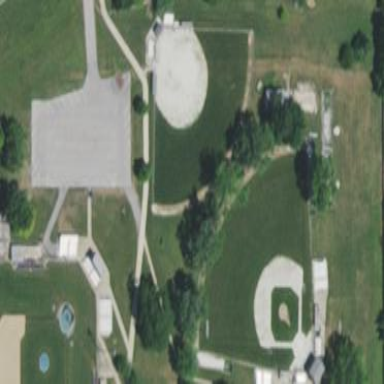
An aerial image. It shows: Softball pitch for leisure and sport activities.